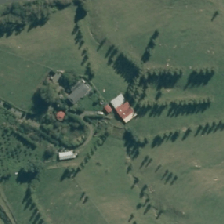
Land cover: high_producing_grassland